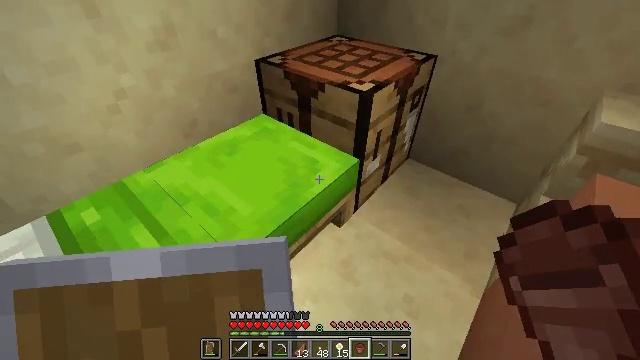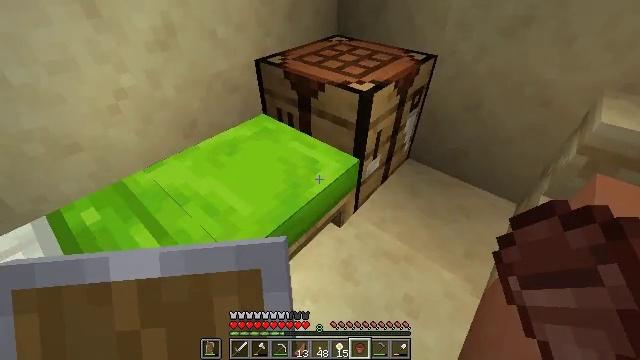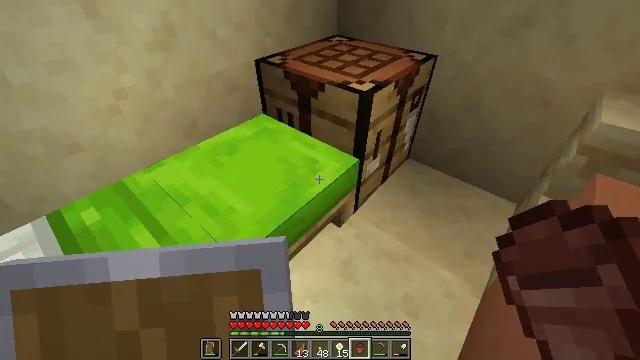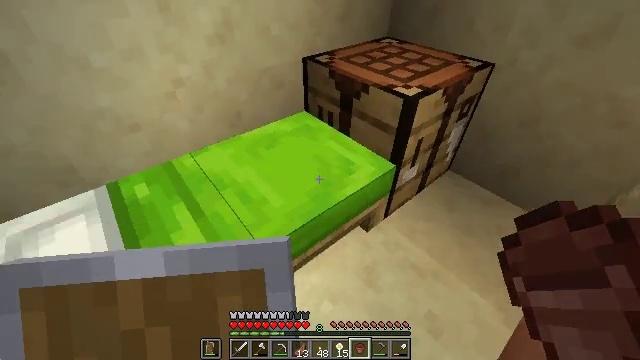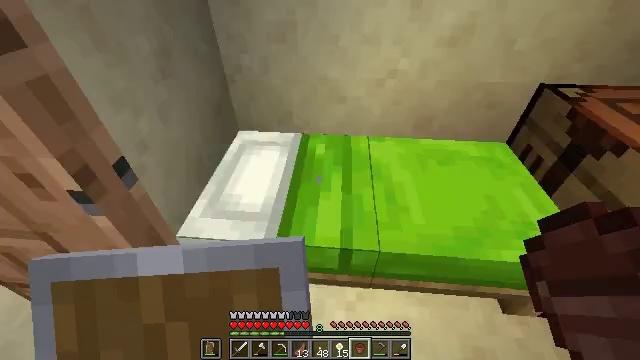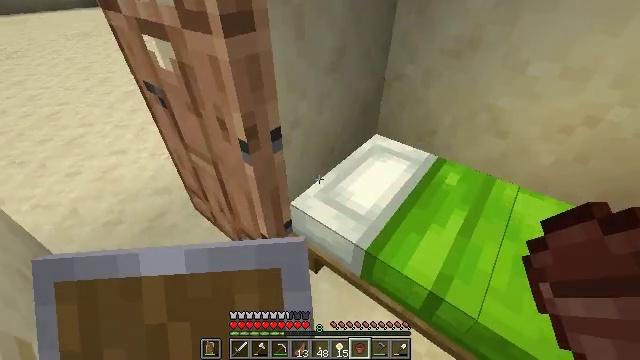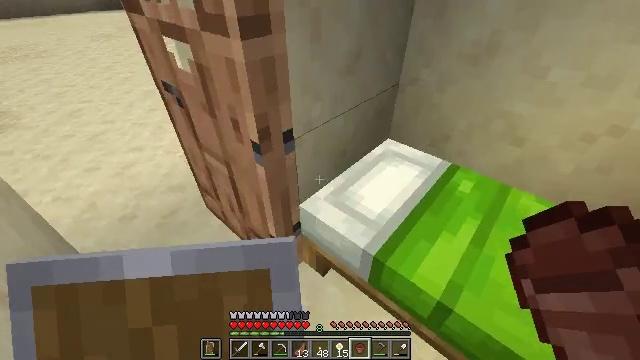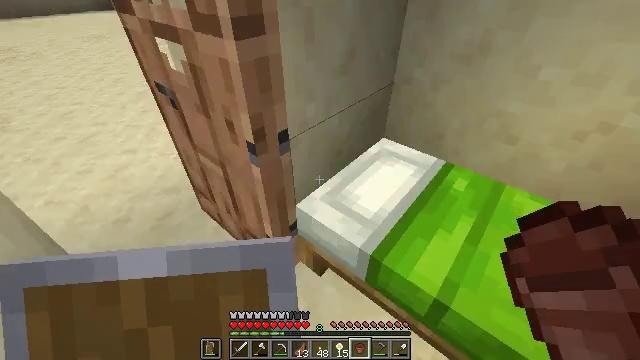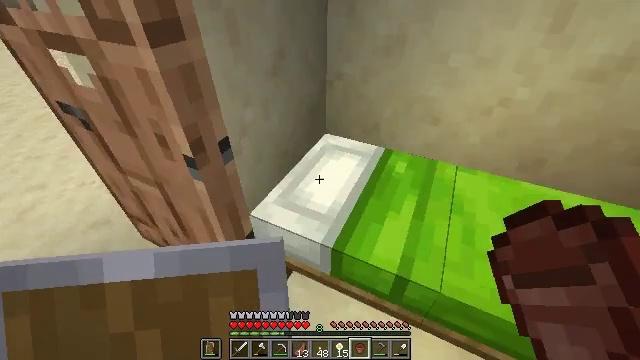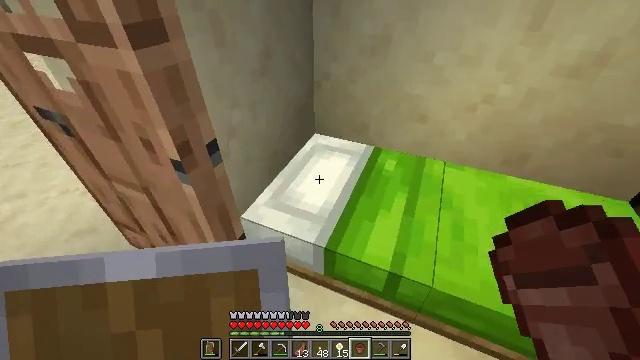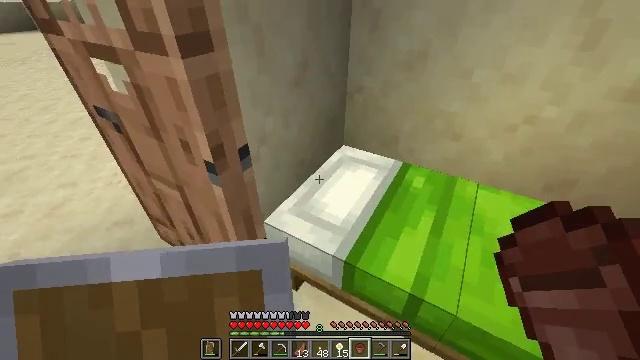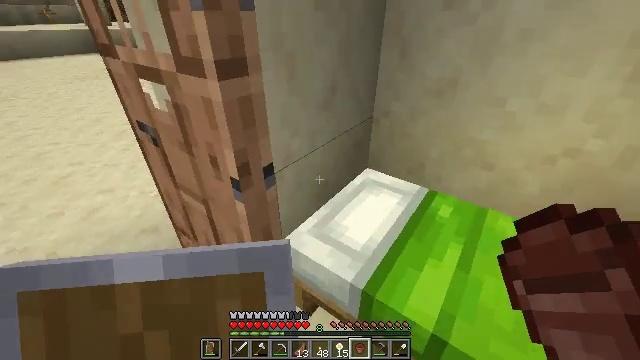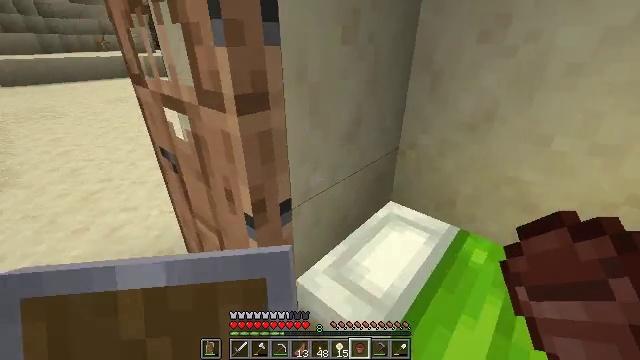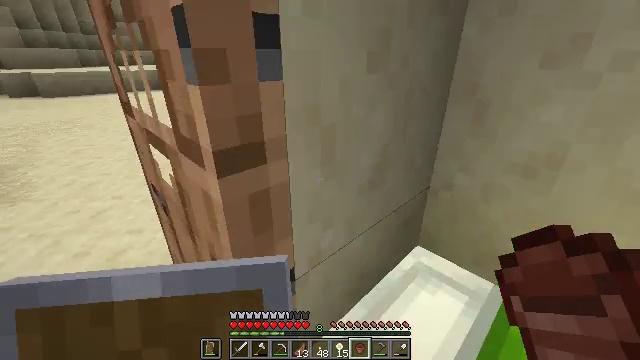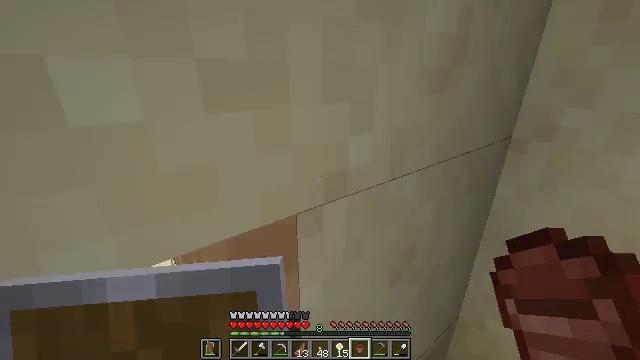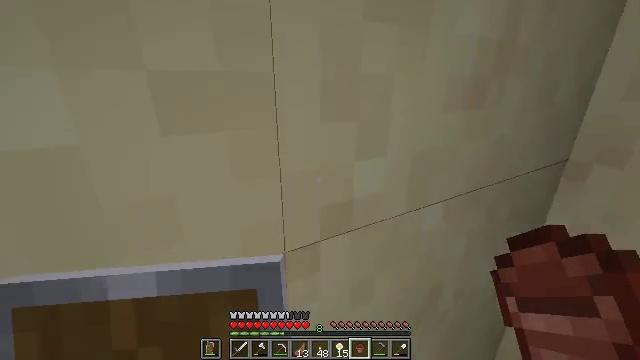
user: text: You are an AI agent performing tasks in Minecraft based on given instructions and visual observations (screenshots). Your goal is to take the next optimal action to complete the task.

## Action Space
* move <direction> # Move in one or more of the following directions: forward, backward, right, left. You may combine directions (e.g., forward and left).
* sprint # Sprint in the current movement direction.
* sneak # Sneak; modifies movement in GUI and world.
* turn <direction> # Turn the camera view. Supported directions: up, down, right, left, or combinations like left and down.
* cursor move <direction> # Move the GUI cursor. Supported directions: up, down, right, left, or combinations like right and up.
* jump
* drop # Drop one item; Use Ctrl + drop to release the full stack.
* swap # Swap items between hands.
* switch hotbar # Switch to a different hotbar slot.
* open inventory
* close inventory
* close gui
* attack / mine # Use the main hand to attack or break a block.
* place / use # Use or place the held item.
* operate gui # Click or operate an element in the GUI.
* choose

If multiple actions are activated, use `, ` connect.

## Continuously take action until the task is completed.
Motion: motion action
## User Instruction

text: Remove the potted dead bush from the pot.
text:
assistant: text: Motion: no_op
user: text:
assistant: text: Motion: no_op
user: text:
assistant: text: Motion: turn left
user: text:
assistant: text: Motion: turn left
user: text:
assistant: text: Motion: turn left and up
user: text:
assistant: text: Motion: turn left
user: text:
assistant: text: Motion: turn right
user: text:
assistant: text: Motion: turn right
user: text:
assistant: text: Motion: turn right
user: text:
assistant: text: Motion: turn left and up
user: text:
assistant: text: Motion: move forward, turn left and up
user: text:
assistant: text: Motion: move forward, turn left and up
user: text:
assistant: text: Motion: move forward, turn left and up
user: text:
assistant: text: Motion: move forward, turn left and up
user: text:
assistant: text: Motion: move forward, turn left and up
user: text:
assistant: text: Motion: move forward, turn left and up
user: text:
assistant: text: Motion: move forward, turn left and up
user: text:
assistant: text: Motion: move forward, turn left and up
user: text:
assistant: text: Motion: move forward, turn left and up
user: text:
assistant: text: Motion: move forward and move left, turn left and up
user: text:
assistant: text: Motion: move forward and move left, turn left and up
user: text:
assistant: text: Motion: move forward and move left, turn left
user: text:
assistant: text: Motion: move forward and move left, turn left and down
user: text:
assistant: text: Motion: move forward and move left, turn left and down
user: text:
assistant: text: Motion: move forward and move left, turn left
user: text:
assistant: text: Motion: no_op
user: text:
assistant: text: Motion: no_op
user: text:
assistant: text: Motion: no_op
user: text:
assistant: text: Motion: turn down
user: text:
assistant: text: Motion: turn right